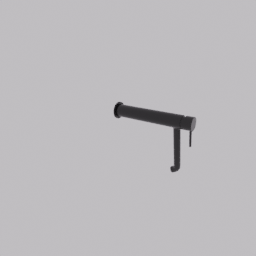
Label: appliances